Interaction volume radius: 5 \u00c5
Interaction volume height: 15 \u00c5
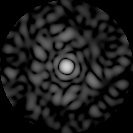
Disorder parameter: 0.8366